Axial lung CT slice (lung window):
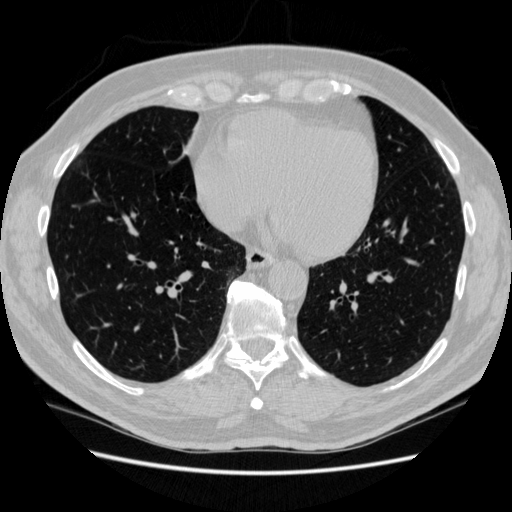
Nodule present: no